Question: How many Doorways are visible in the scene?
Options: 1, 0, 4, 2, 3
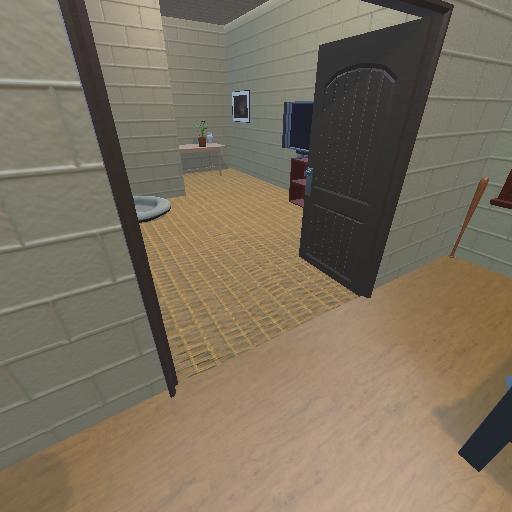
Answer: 1